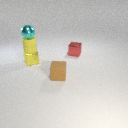
small cyan metal sphere above small yellow metal cube